Field crop: maize
Growth stage: 2
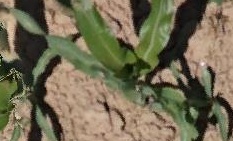
Species: maize